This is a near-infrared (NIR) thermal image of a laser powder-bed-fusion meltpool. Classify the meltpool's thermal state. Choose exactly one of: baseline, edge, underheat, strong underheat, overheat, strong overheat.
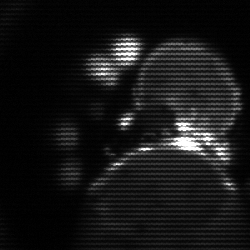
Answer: edge